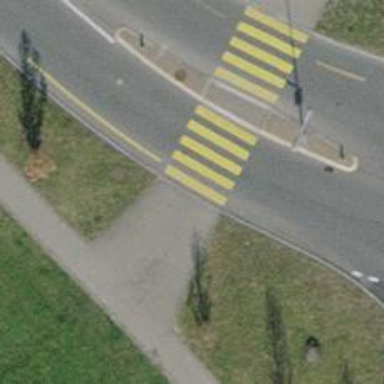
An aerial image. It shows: Kerb serving as barrier.